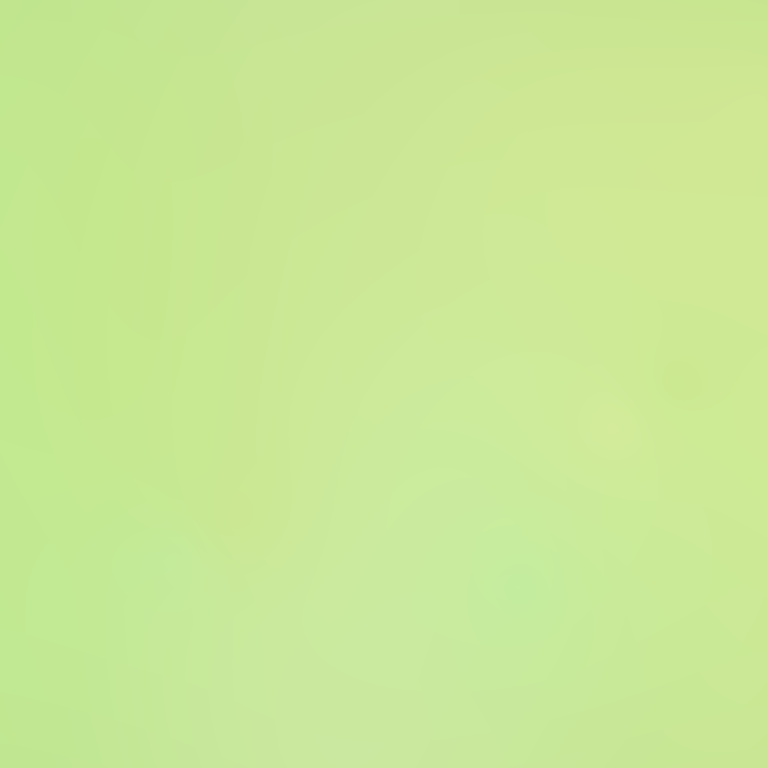
Abstract light effect, smooth blend from soft green to pale yellow, calm atmosphere, diffuse light, no room, no furniture, no objects.